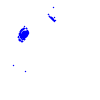
Particle: electron